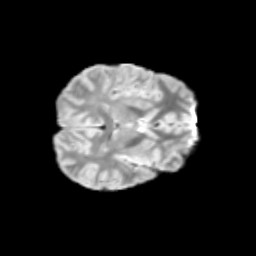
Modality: T2w
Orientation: axial
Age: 11
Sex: male
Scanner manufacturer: siemens
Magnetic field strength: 3 T
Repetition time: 3.8 s
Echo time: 0.07 s